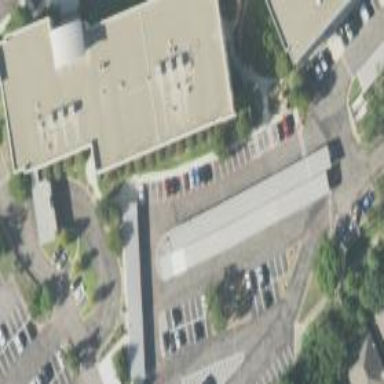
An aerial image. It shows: Office building.